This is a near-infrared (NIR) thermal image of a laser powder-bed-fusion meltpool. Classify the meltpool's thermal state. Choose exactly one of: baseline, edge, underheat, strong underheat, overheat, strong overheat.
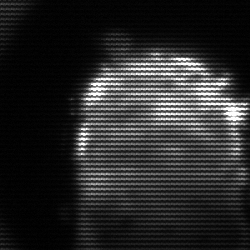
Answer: baseline